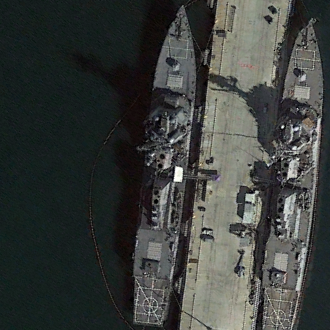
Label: destroyer